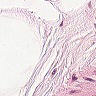
Metastatic tissue present: no